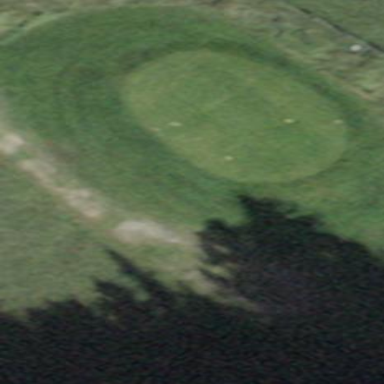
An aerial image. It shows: Grass area designated as golf tee.